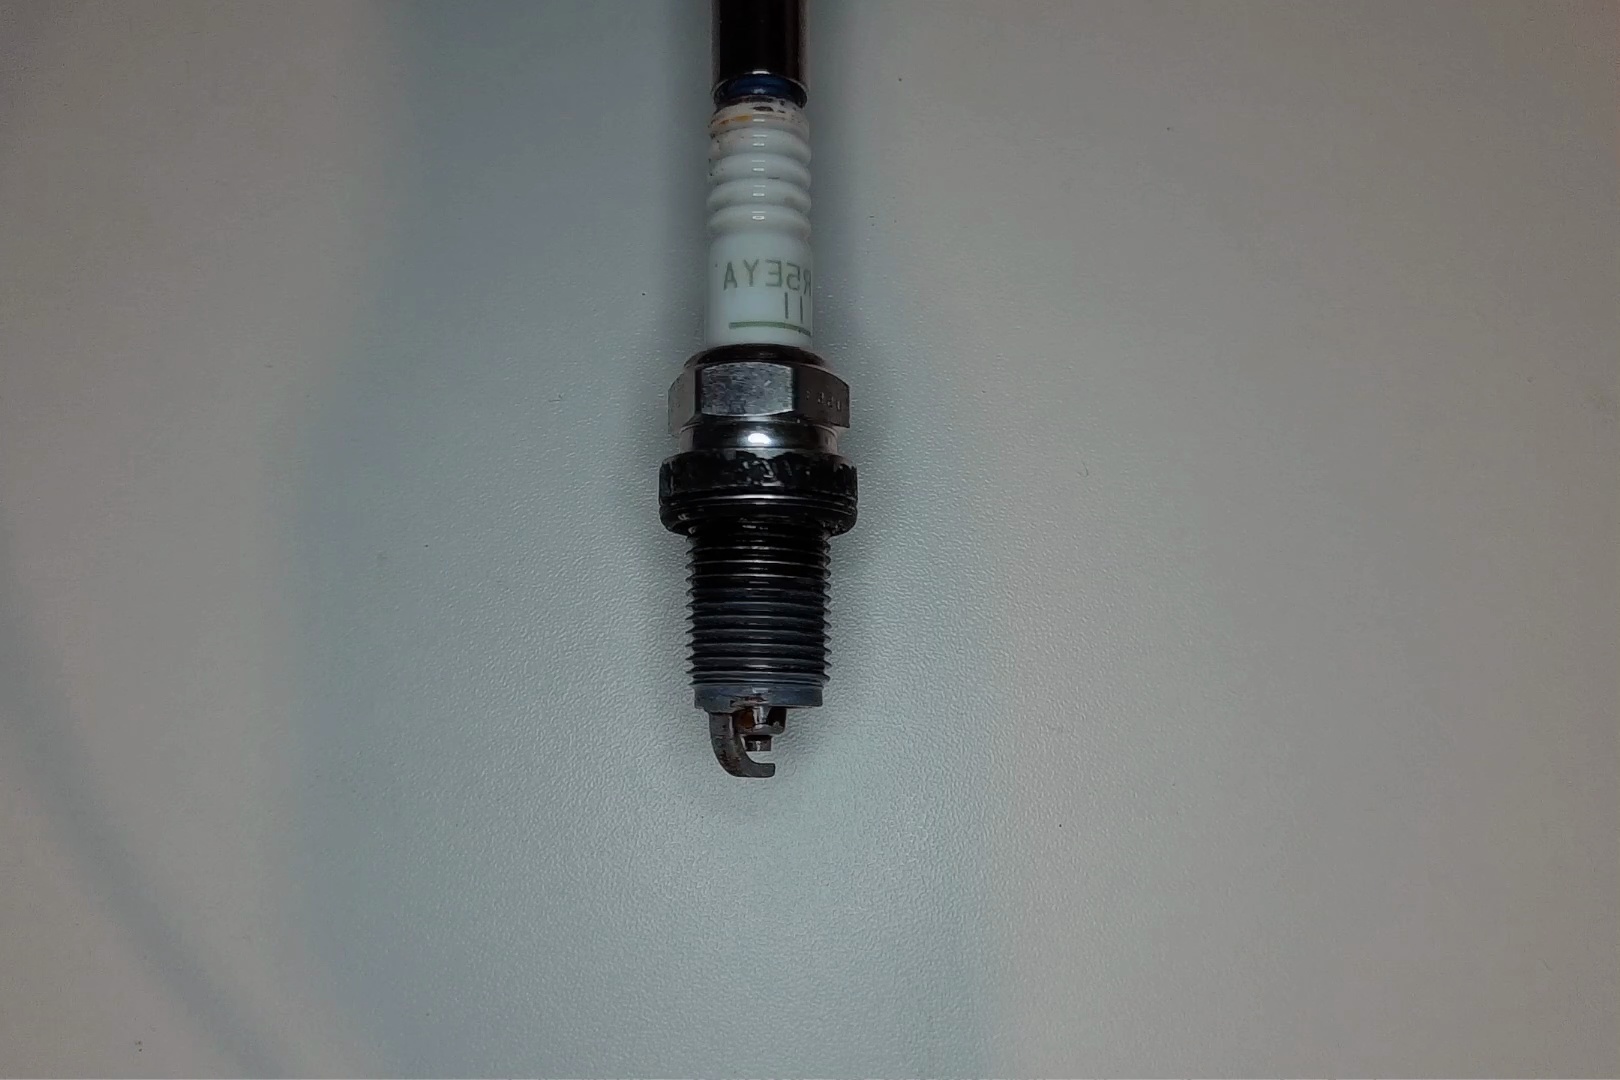
Label: anomaly